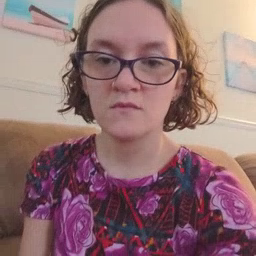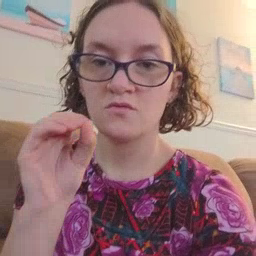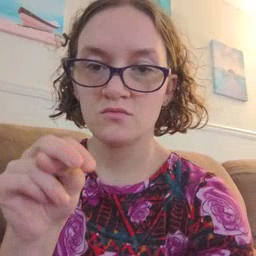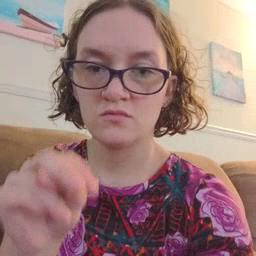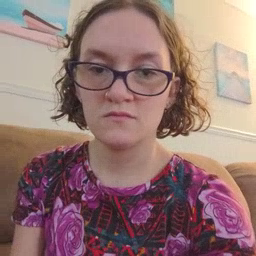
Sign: on